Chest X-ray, PA view. Patient: 54 years old, sex M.
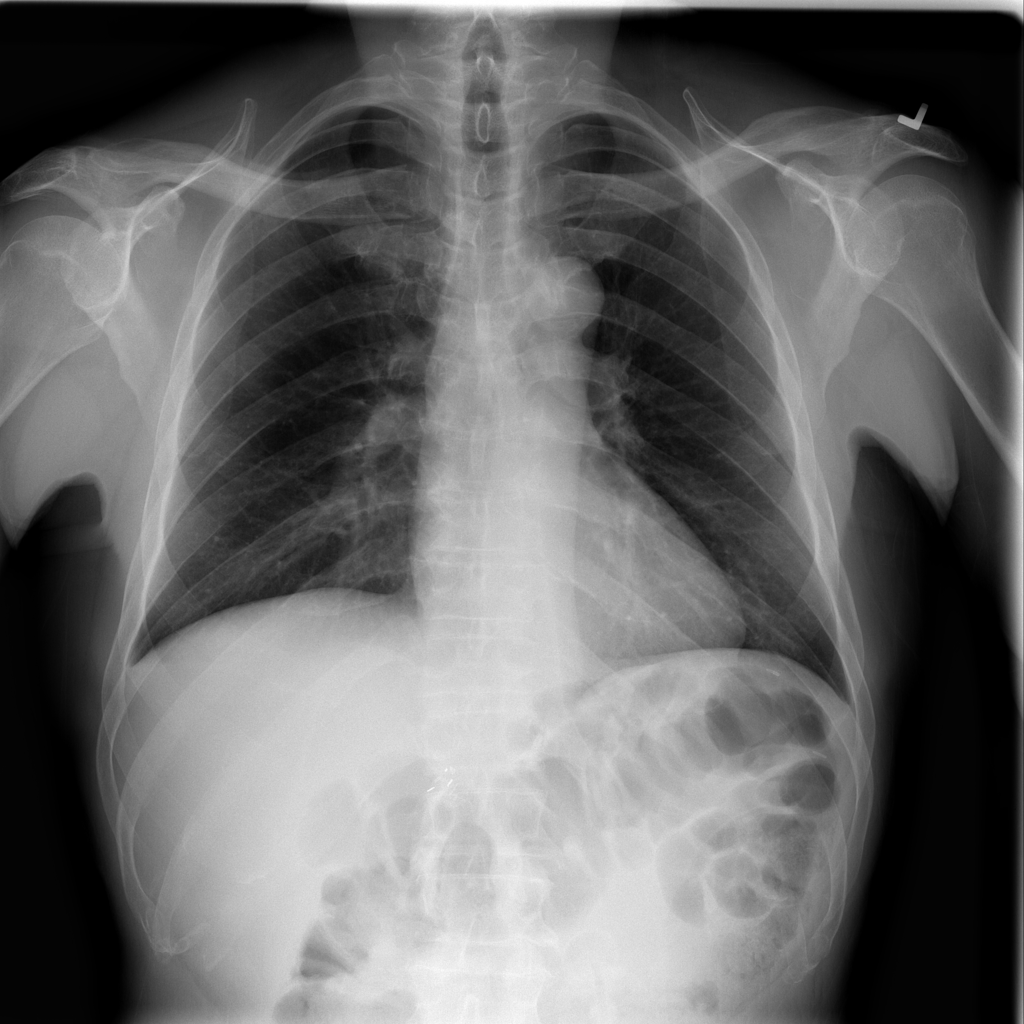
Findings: No Finding